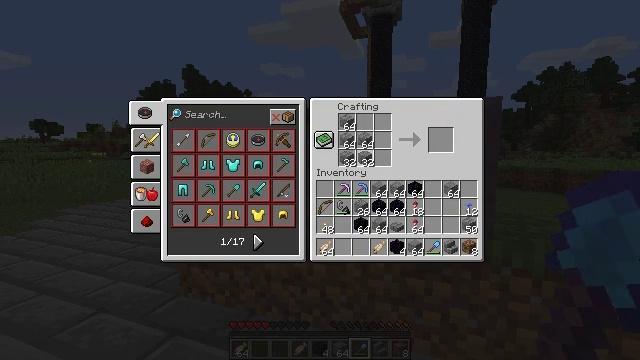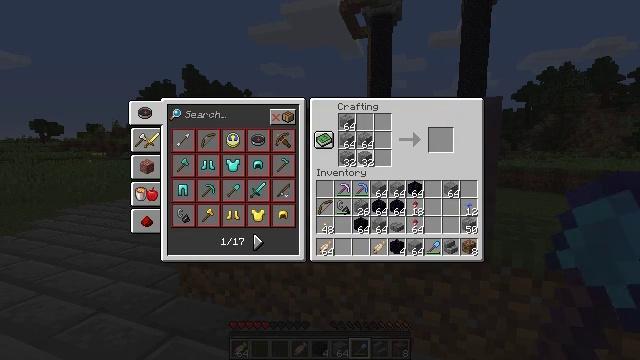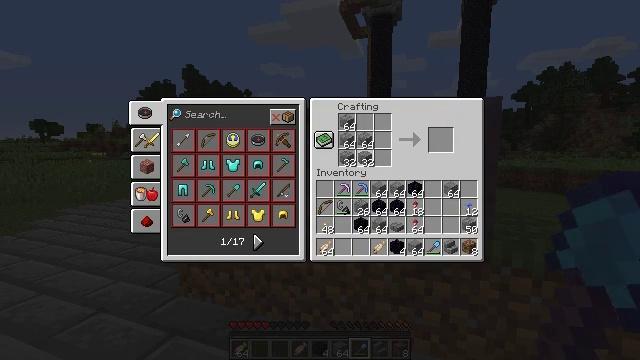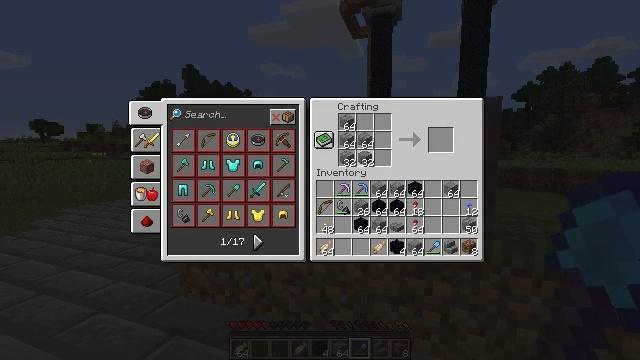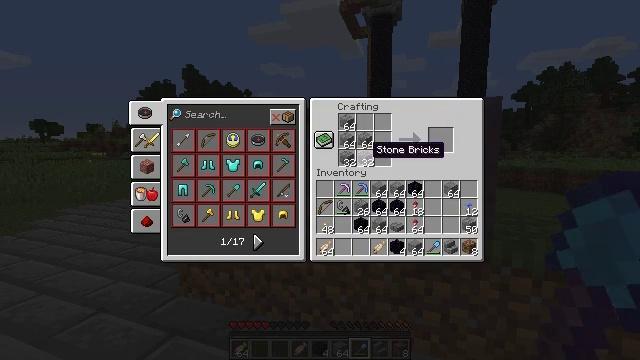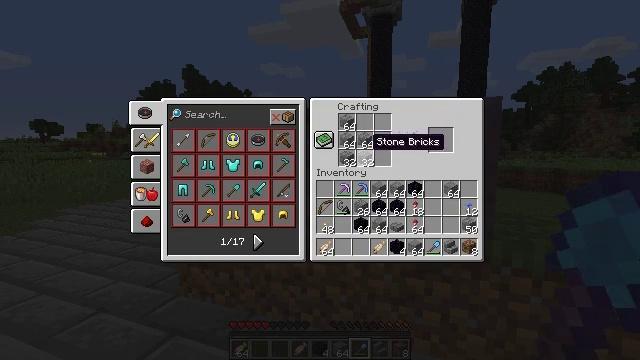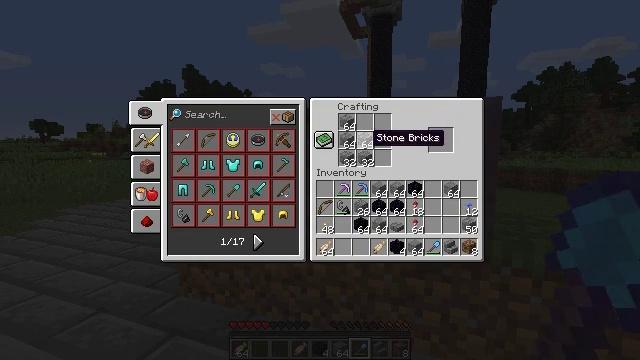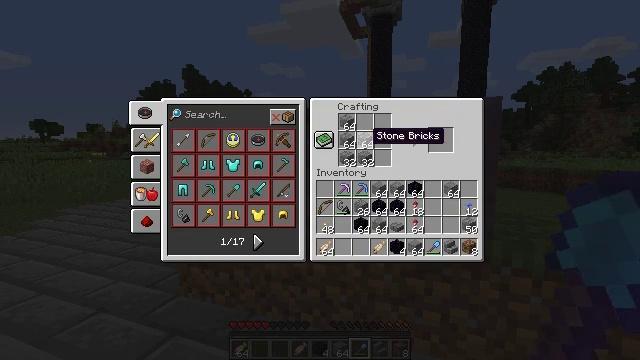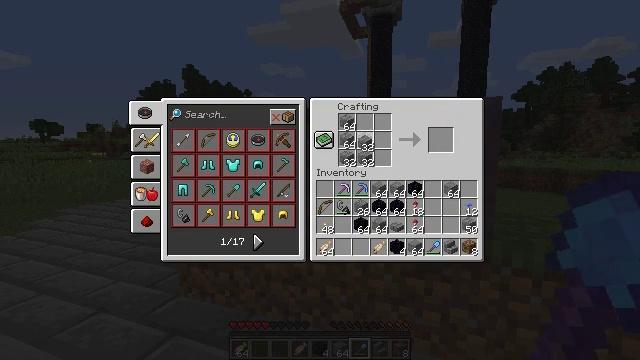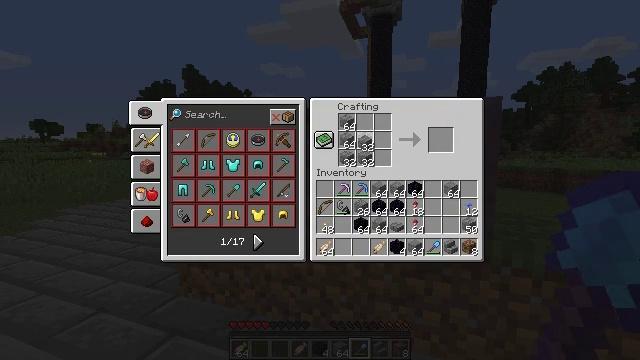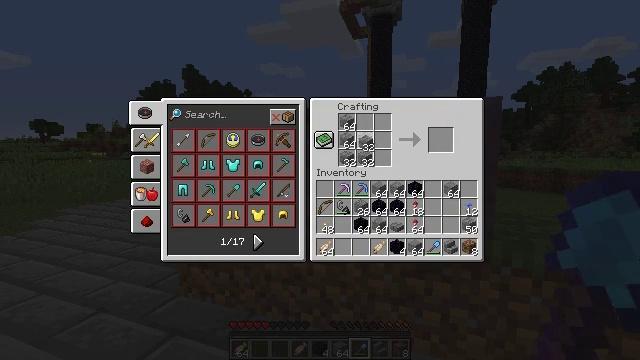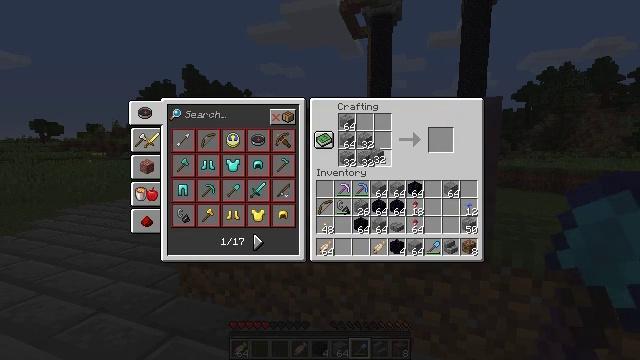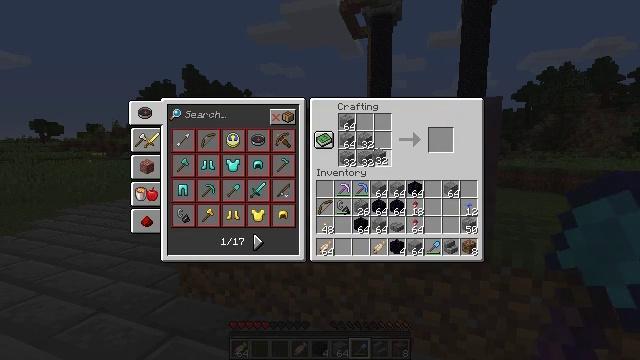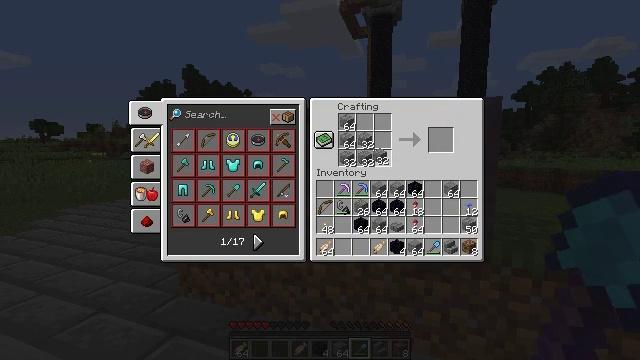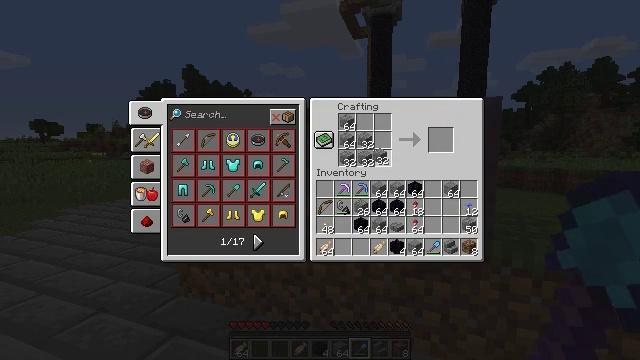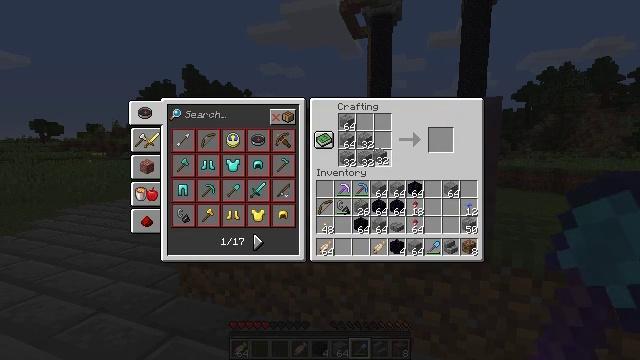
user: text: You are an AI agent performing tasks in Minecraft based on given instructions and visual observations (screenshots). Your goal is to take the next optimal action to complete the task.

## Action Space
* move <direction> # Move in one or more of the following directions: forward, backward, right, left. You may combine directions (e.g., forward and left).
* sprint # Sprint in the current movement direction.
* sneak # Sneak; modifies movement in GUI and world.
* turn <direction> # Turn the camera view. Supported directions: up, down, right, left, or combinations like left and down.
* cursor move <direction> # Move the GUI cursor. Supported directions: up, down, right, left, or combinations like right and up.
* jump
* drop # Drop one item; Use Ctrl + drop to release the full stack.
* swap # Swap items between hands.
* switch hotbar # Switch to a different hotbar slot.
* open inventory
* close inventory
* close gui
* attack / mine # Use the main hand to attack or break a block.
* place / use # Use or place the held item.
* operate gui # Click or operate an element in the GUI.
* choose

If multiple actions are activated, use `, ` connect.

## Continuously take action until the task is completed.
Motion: motion action
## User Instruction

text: Arrange stone bricks to craft stone brick stairs.
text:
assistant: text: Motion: operate gui
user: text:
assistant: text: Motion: operate gui
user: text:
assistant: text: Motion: operate gui
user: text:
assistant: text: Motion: no_op
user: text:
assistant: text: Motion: cursor move up
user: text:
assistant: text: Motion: no_op
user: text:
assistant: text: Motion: no_op
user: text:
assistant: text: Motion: choose
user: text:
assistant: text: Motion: choose
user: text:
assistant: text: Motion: choose
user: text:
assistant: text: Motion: cursor move right and down
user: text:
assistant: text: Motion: no_op
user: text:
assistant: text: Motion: no_op
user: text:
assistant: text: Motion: operate gui
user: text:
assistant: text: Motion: operate gui
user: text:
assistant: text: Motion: no_op
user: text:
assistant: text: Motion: no_op
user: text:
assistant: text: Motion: no_op
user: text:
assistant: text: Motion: sneak
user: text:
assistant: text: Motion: sneak, cursor move right
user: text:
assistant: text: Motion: sneak, cursor move right and up
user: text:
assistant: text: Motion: sneak, cursor move right and up
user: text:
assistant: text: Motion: sneak
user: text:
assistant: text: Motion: sneak
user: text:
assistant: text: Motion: sneak
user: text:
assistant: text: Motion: sneak, cursor move left and down
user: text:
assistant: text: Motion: sneak
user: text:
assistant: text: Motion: sneak
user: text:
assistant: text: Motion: sneak, choose
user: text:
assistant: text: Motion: sneak, choose